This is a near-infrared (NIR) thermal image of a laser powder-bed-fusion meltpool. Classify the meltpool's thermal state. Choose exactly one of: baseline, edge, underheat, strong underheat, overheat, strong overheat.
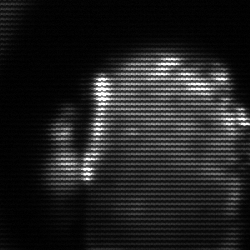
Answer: baseline